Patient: sex F, age 60
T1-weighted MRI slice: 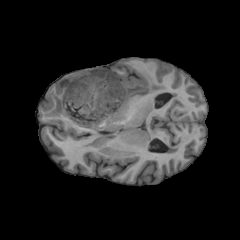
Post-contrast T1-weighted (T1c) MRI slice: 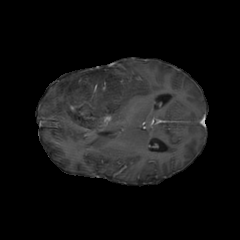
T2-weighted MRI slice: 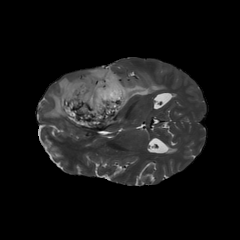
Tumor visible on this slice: yes
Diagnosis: Astrocytoma, IDH-mutant
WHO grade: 3